Question: What do you put to figure out which buttons these are in the SDL_Event loop?

I know they are usually known as button4 and button5 from assigning them in many games. But what do I put in here to detect them?
'''
SDL_Event event;
while (SDL_PollEvent(&event)) {
switch (event.type) {
case SDL_MOUSEBUTTONDOWN: {
if (event.button.button == SDL_BUTTON_LEFT) {
mouseLeft = true;
}
else if (event.button.button == SDL_BUTTON_RIGHT) {
mouseRight = true;
}
else if (event.button.button == SDL_BUTTON_MIDDLE) {
mouseMiddle = true;
}
else if (event.button.button == MOUSE4?) {
mouse4 = true;
}
else if (event.button.button == MOUSE5?) {
mouse5 = true;
}
break;
}
}
}
'''
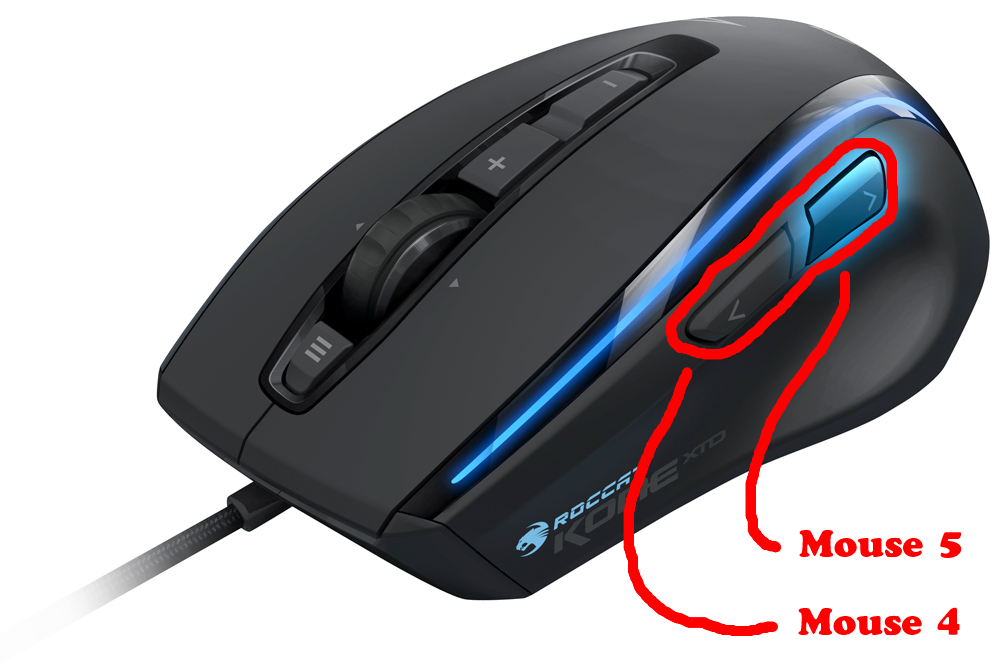
Answer: You would usually read the documentation.
<URL>
In this case the buttons are SDL_BUTTON_X1 and SDL_BUTTON_X2